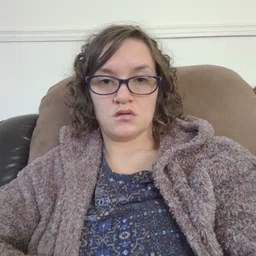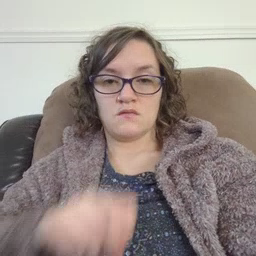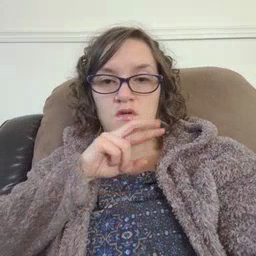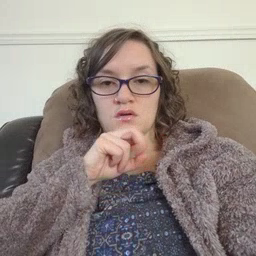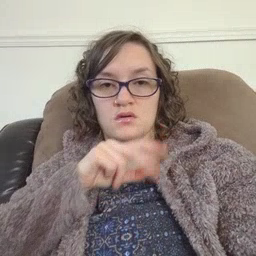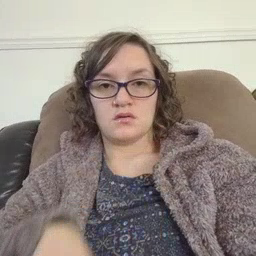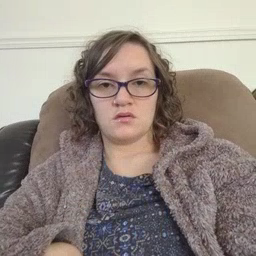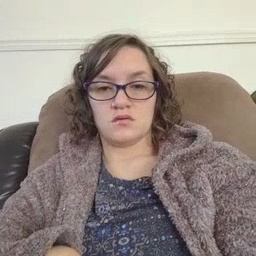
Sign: frog